Field crop: tomato
Growth stage: 1
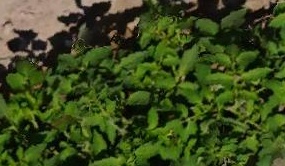
Species: tomato